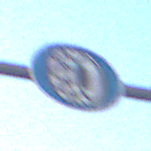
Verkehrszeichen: SchneekettenVorgeschrieben
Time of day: SunriseSunset
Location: Outdoor (Urban)
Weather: PartlyCloudy
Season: NotSpecified
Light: Natural